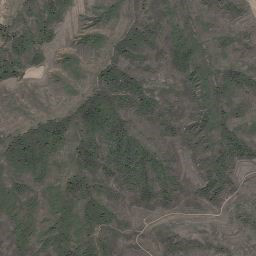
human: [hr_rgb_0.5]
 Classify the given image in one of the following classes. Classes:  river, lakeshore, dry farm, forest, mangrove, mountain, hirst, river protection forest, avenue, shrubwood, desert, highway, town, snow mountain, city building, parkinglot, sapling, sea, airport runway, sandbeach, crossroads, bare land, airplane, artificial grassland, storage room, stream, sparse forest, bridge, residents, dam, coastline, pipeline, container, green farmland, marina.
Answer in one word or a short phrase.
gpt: mountain